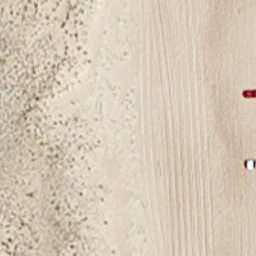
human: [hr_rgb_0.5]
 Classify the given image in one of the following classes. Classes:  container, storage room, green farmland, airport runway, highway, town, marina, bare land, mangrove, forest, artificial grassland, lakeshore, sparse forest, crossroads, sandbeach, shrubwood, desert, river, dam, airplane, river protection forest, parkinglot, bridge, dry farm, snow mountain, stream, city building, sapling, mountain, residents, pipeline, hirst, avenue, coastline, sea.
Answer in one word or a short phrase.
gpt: sandbeach